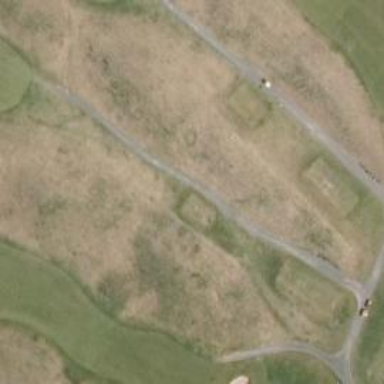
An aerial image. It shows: Path for both road and golf.